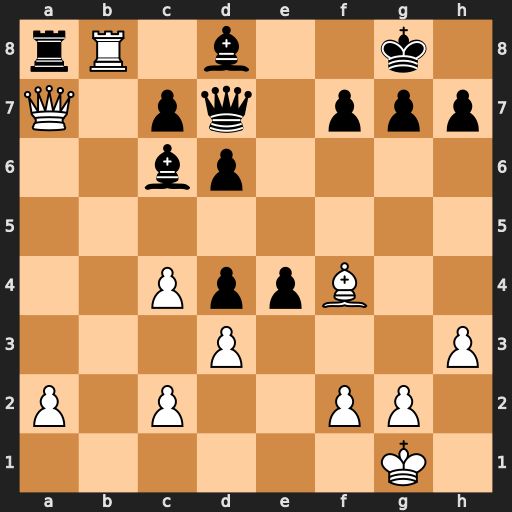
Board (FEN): rR1b2k1/Q1pq1ppp/2bp4/8/2PppB2/3P3P/P1P2PP1/6K1
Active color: w
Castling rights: -
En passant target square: -
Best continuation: Rxa8 Bxa8 Qxa8 exd3 cxd3